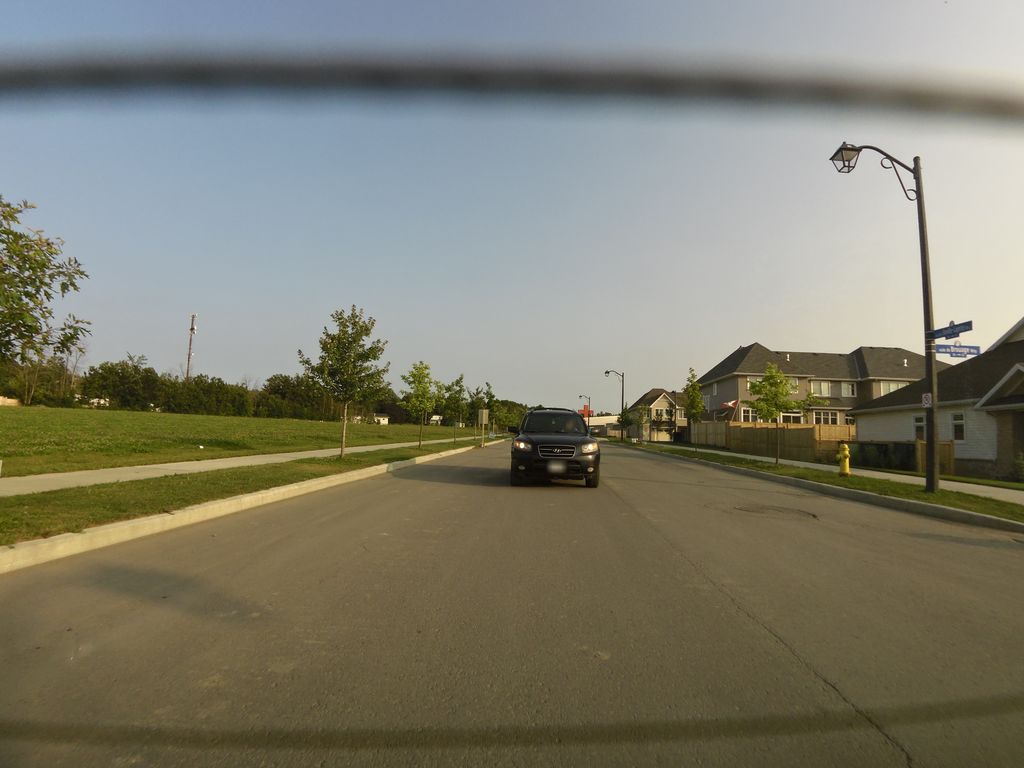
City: ottawa-gatineau